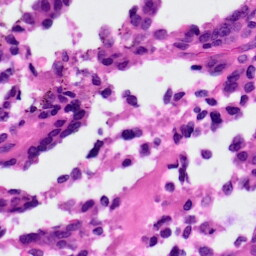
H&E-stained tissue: Ovarian